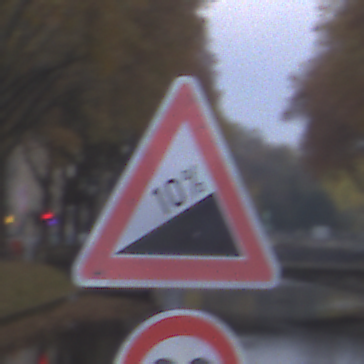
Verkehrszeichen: Steigung10
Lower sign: Geschwindigkeit80
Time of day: SunriseSunset
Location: Outdoor (Urban)
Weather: PartlyCloudy
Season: NotSpecified
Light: Natural